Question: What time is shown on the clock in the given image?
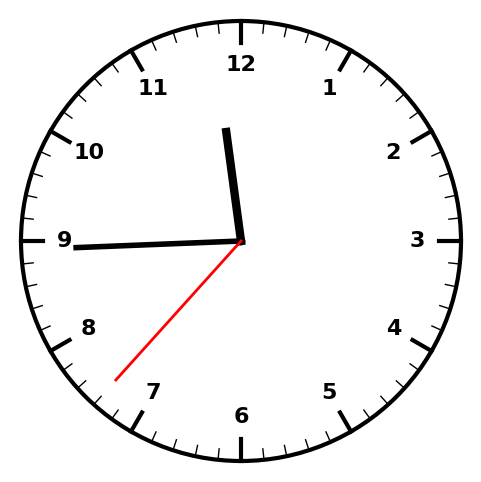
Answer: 11:44:37